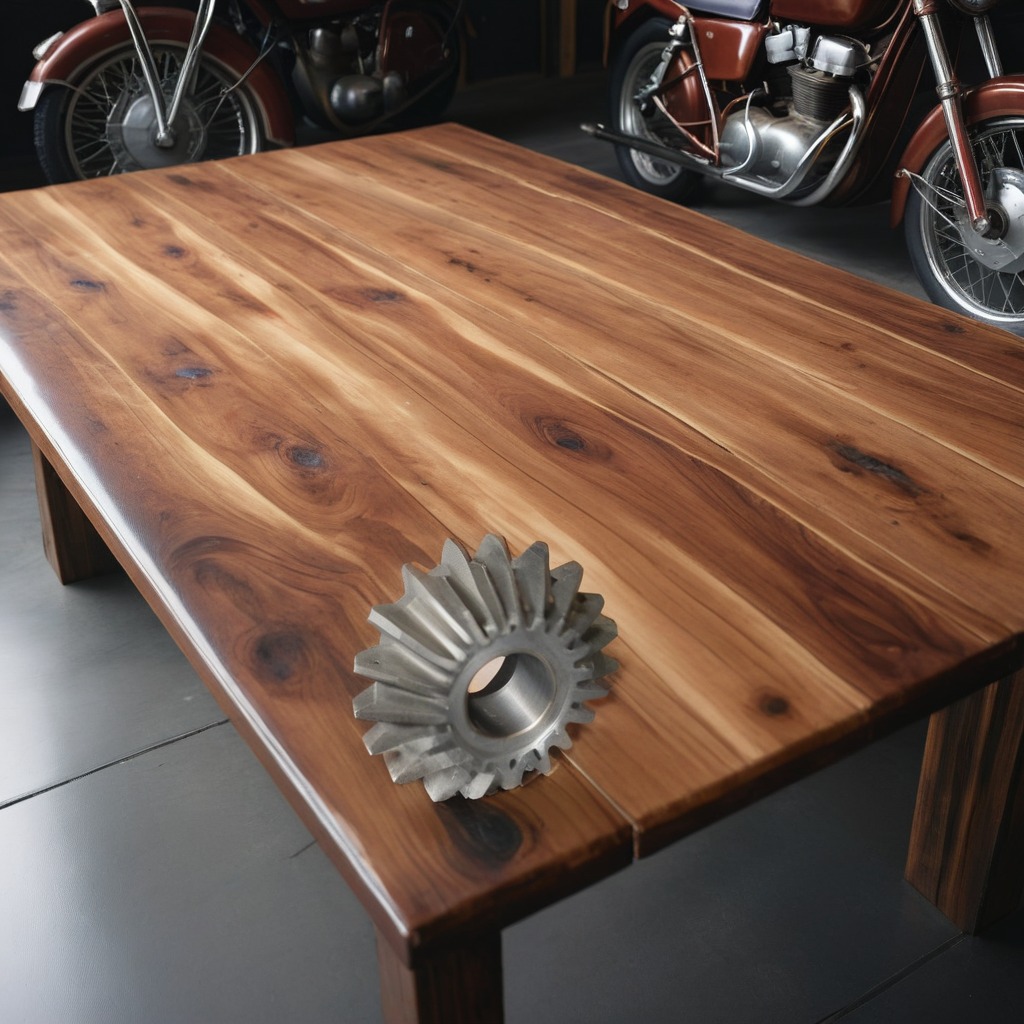
A steel gear with teeth lies on an oil-spilled wooden table in a vintage motorcycle garage.